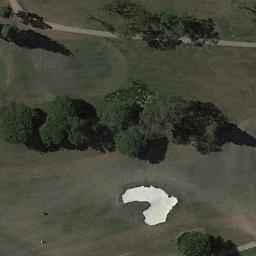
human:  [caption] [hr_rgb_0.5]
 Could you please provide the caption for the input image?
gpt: There are a few bunkers and a few paths on the large green lawn on the golf course and many trees .

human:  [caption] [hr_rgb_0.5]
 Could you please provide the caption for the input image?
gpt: Many trees are near the golf course .

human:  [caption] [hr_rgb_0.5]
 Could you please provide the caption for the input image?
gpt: The golf course has some fairways, Barrier trees and a sandpit and a road goes through the golf course .

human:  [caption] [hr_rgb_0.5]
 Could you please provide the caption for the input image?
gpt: The picture shows a road with a nearly 180-degree turn .

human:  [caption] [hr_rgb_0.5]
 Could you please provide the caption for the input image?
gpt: The golf course with a bunker and some green trees .